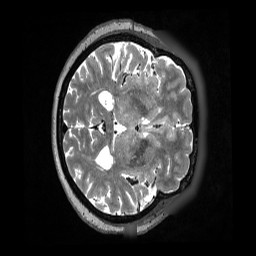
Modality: T2w
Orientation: axial
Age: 76
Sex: female